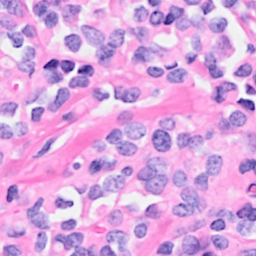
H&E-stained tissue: Breast